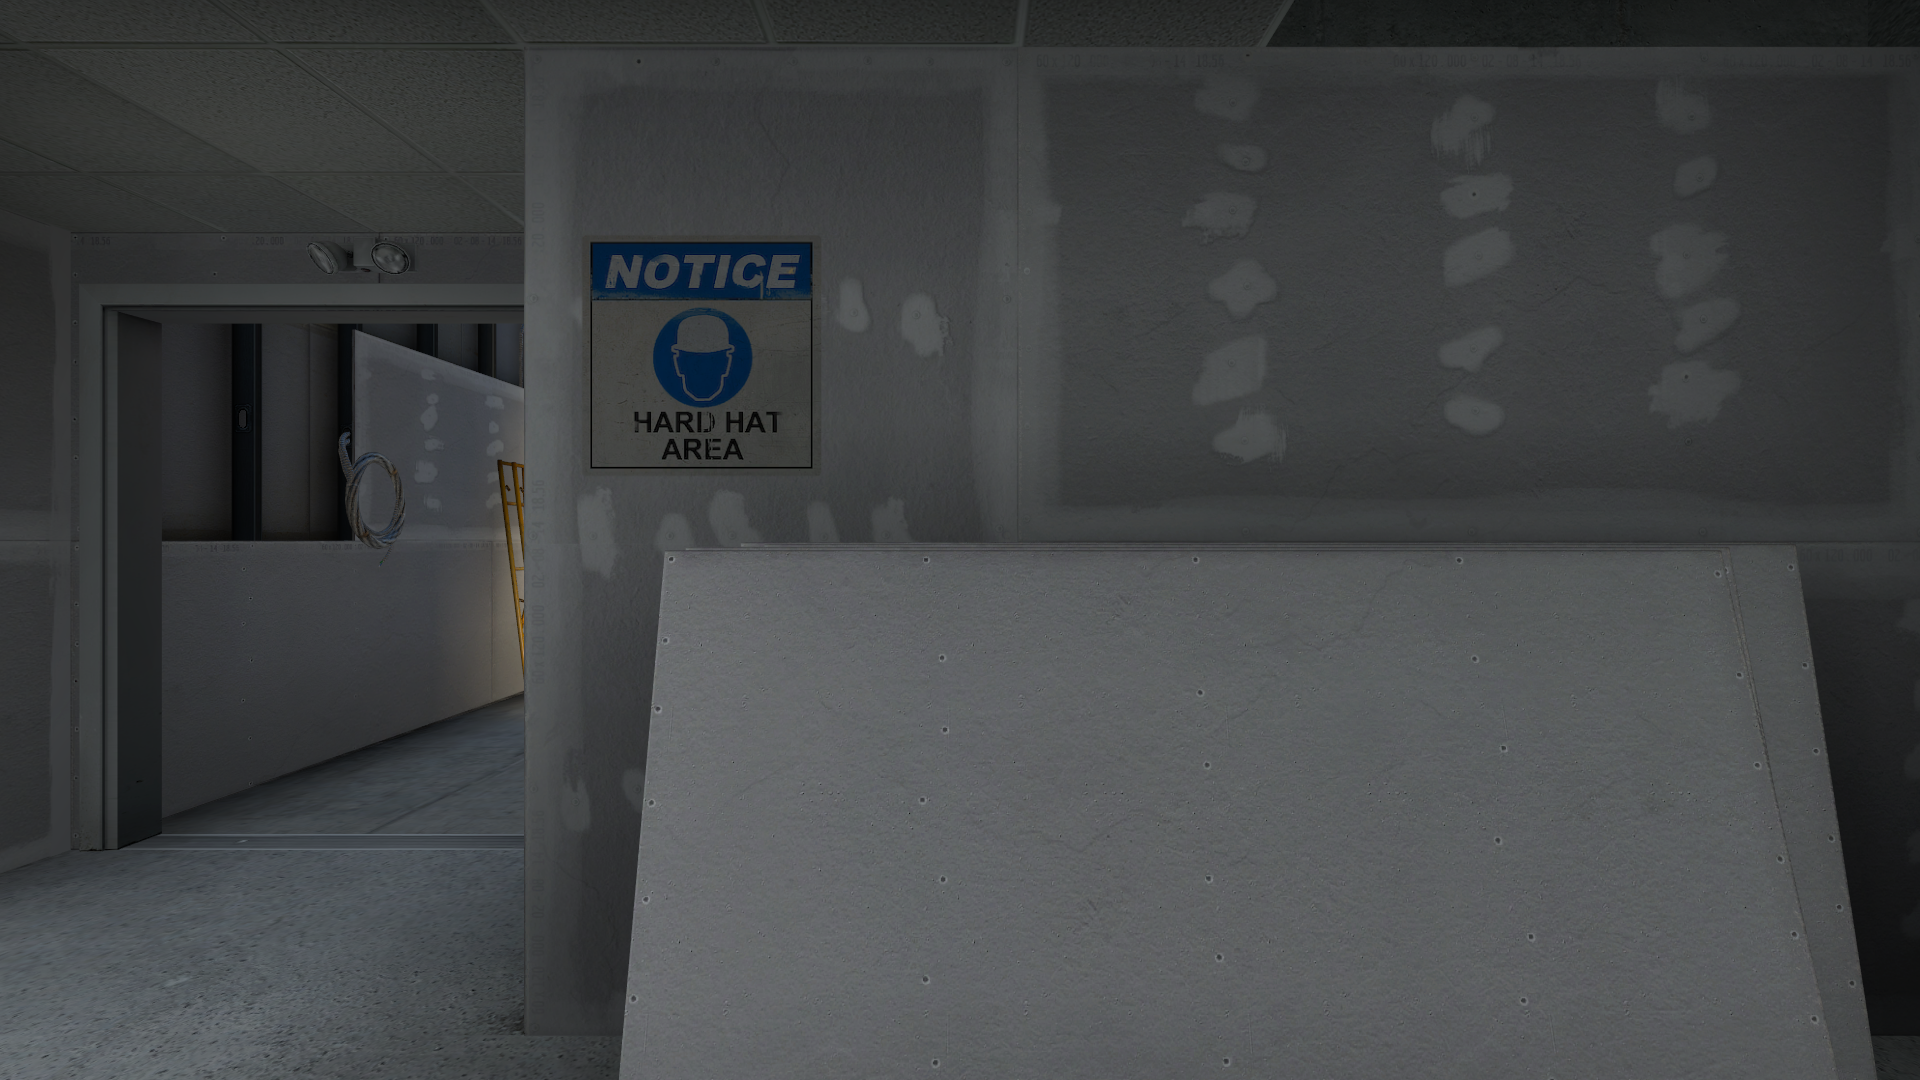
Map: de_vertigo